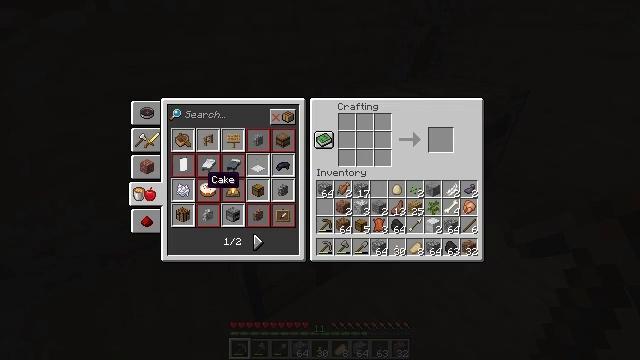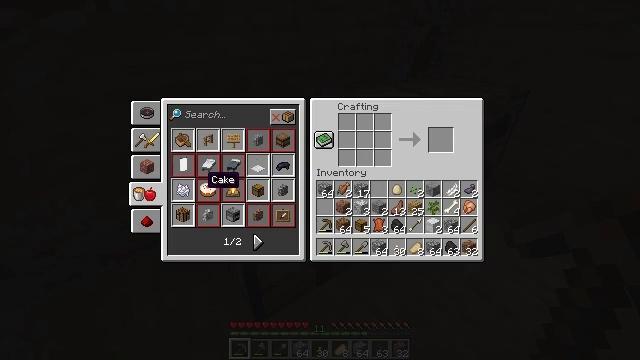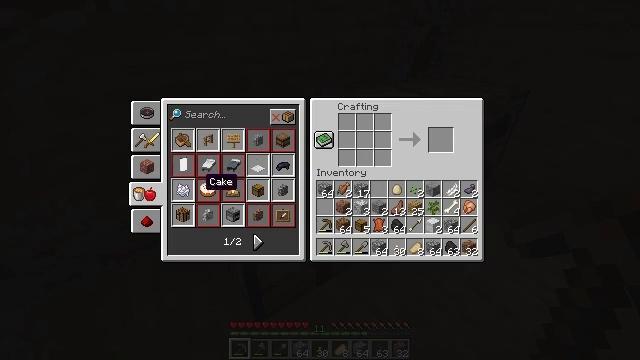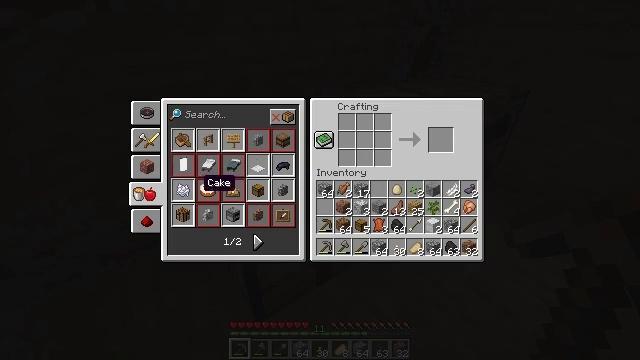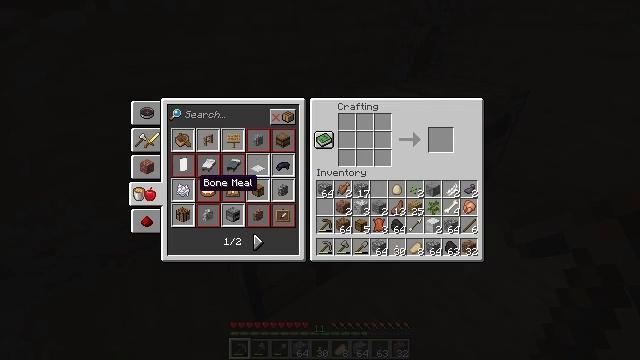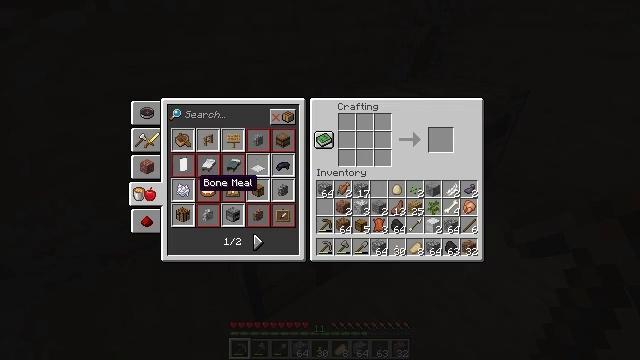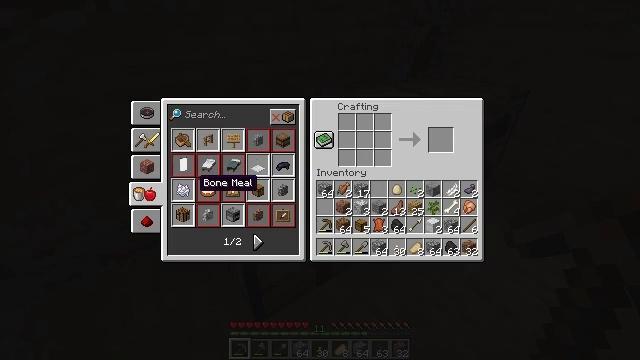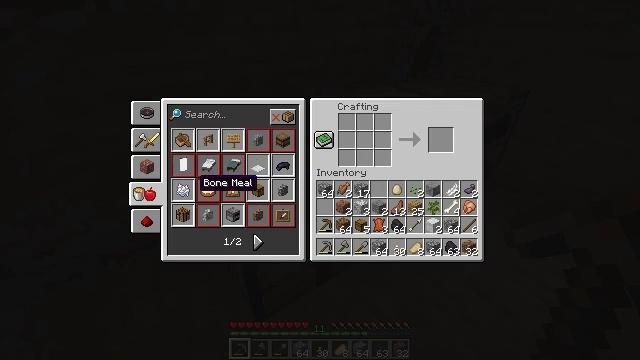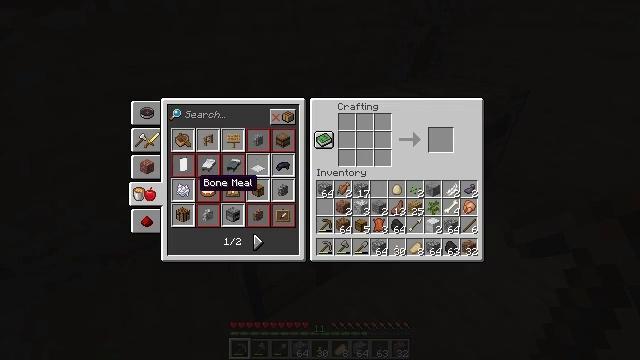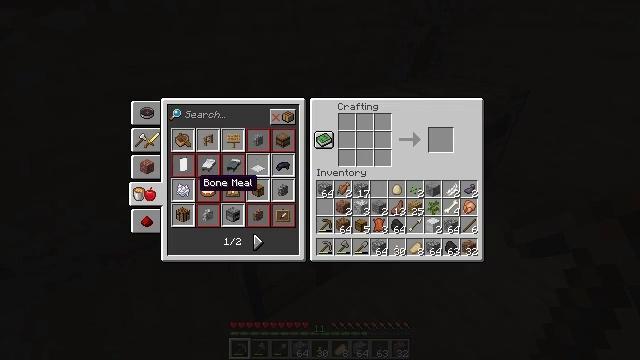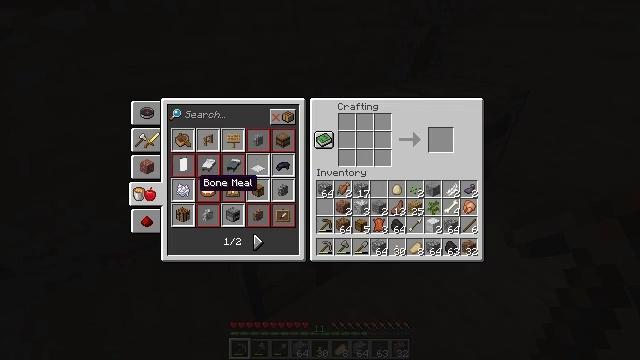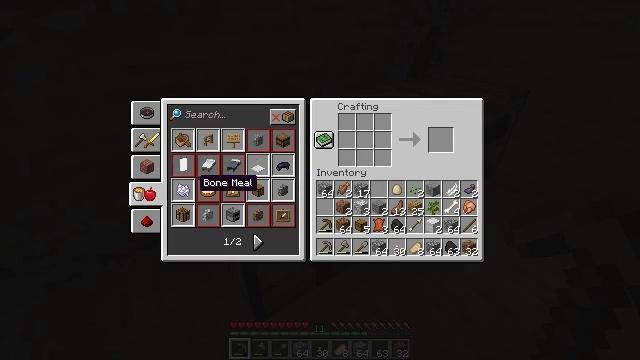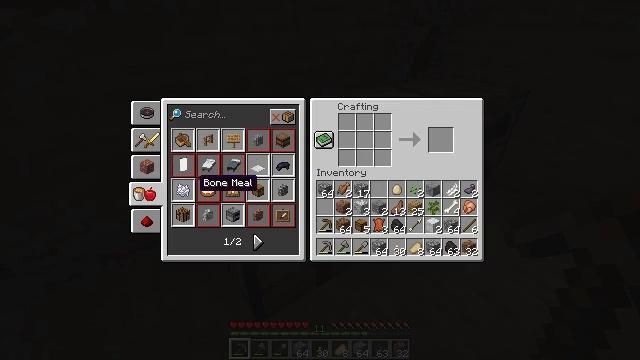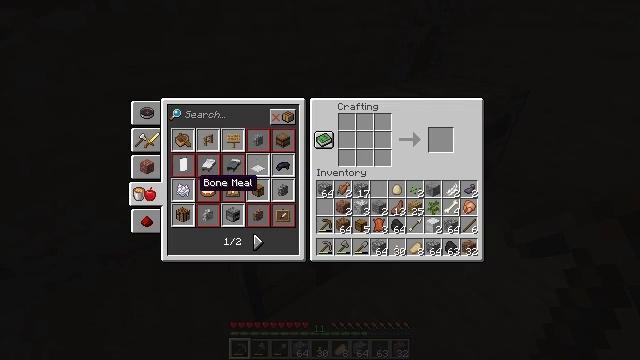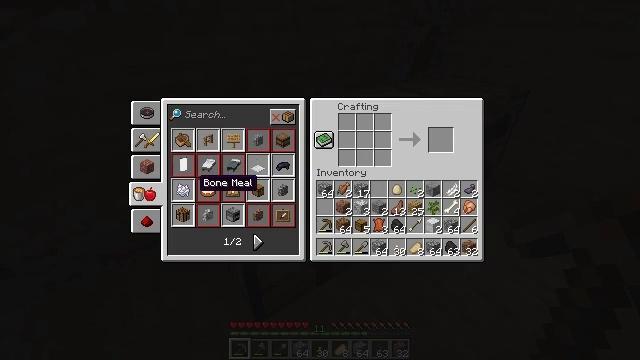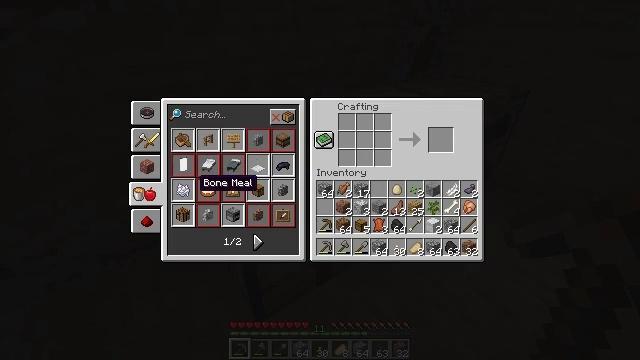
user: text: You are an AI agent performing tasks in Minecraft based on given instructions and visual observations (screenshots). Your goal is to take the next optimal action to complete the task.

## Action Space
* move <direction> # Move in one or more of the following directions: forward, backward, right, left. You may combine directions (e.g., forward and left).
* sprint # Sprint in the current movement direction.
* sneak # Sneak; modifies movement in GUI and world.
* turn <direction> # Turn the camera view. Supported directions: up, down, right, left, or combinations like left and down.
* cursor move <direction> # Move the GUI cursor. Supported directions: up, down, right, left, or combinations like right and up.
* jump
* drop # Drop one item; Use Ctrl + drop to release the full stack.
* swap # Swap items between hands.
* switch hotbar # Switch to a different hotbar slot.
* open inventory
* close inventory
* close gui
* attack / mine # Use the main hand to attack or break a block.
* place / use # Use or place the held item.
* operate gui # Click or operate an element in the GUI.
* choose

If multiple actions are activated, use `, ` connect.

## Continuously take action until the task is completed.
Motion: motion action
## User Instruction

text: Create a white carpet using wool.
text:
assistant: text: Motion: no_op
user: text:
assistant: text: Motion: no_op
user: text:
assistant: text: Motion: no_op
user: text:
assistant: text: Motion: no_op
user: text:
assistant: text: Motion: no_op
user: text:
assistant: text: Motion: no_op
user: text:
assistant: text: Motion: no_op
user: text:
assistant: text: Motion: no_op
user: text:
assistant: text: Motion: no_op
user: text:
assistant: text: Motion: no_op
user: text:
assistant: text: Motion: no_op
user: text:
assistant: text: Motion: no_op
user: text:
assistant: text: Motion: no_op
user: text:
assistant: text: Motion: no_op
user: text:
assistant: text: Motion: no_op
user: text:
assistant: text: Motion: no_op
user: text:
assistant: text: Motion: no_op
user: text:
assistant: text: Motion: no_op
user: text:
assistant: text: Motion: no_op
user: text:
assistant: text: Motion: no_op
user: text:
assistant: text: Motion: no_op
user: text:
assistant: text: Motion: no_op
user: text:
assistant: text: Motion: no_op
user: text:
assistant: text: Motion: no_op
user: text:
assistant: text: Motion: cursor move right
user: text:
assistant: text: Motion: cursor move right and up
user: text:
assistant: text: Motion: cursor move right and up
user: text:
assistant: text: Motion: no_op
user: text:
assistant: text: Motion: no_op
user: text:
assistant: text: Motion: no_op